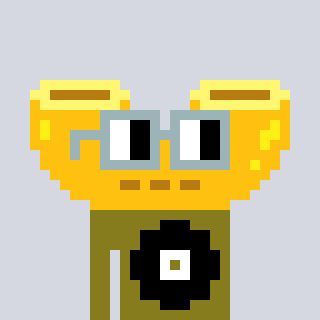
a pixel art character with square dark gray glasses, a macaroni-shaped head and a gunk-colored body on a cool background